Field crop: tomato
Growth stage: 1
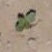
Species: solanum